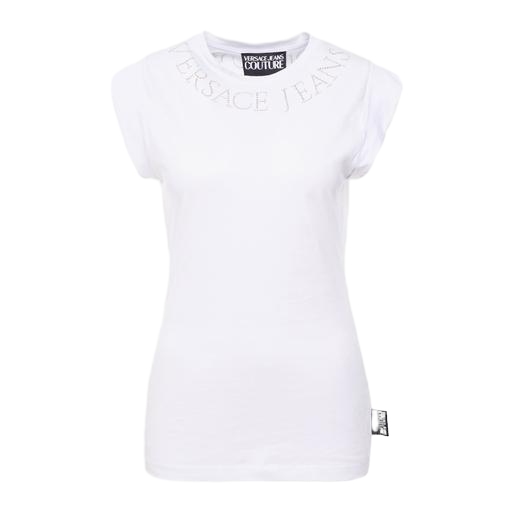
white stud sleeve logo tee, white cap-sleeve t-shirt, white beaded logo tee, white background